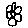
Label: flower